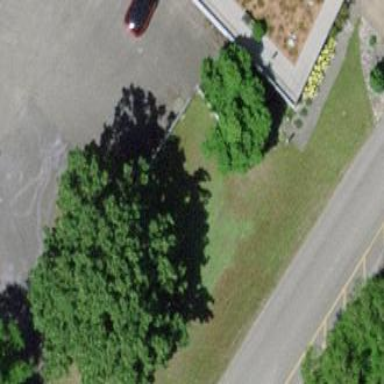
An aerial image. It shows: Garage building.